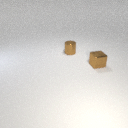
small brown metal cube in front of small brown metal cylinder